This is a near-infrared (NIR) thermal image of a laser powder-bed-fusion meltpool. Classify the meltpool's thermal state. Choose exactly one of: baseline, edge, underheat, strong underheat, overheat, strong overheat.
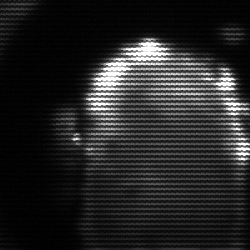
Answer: baseline